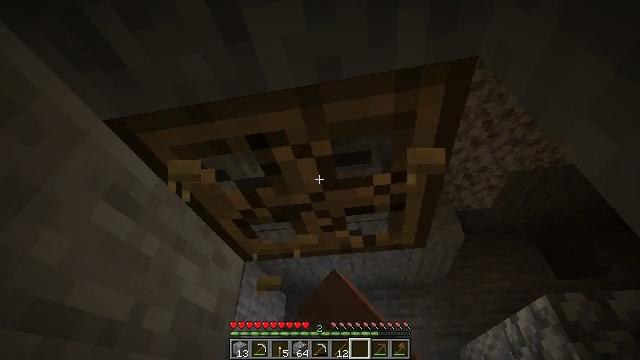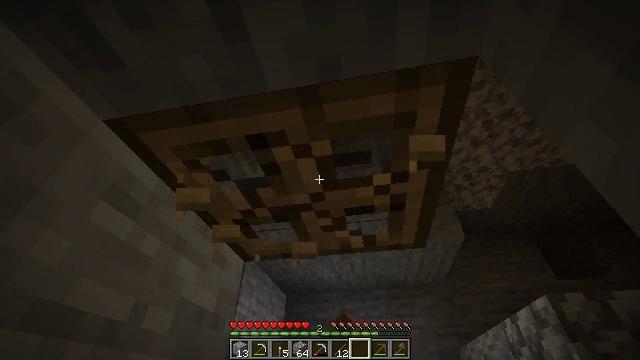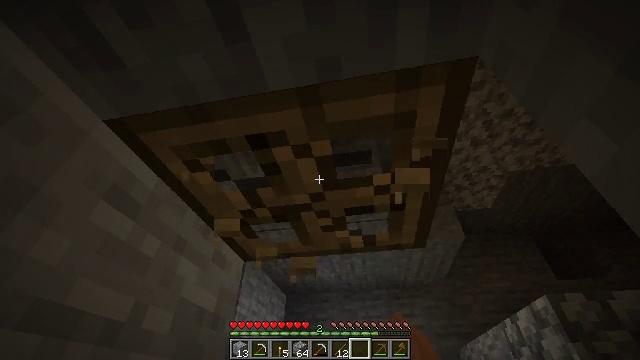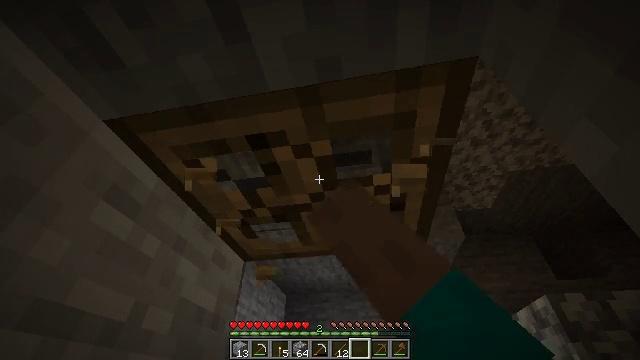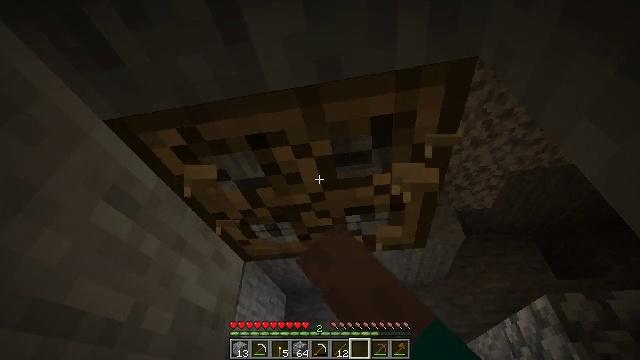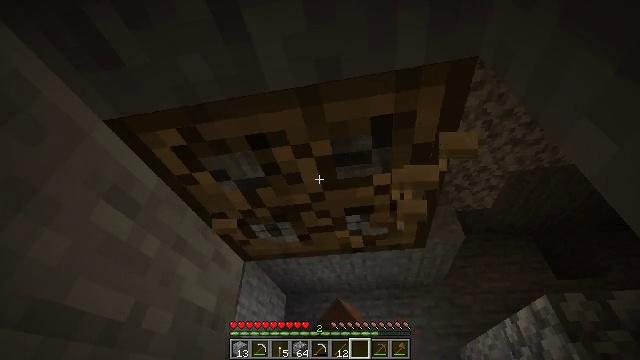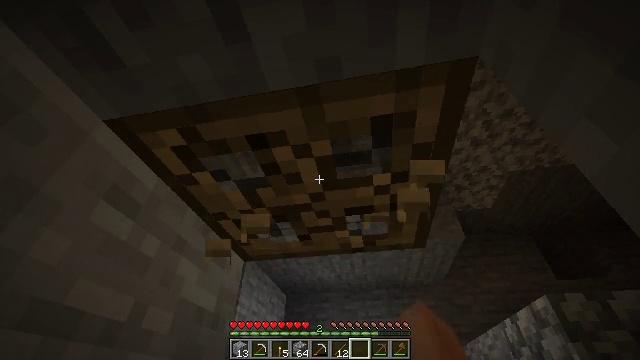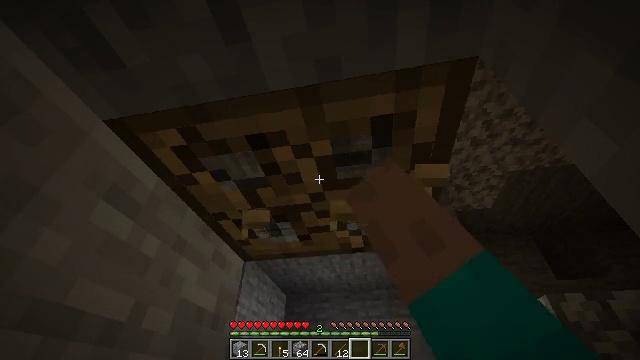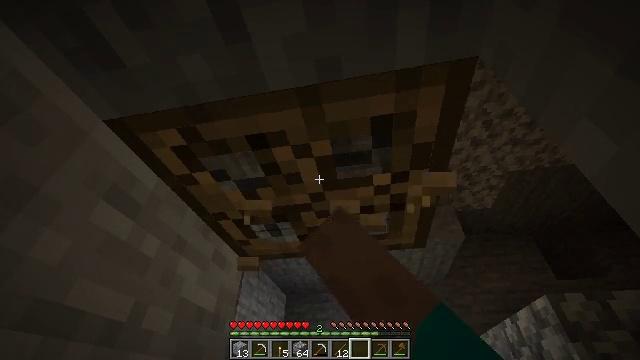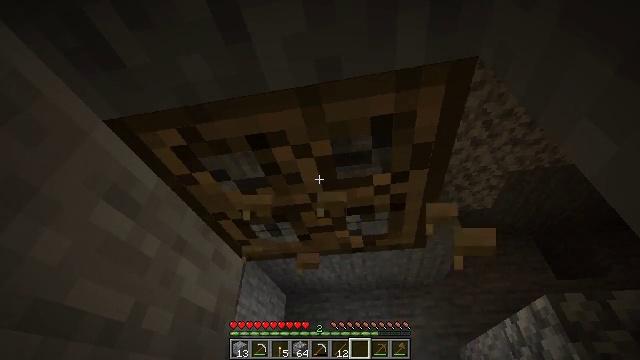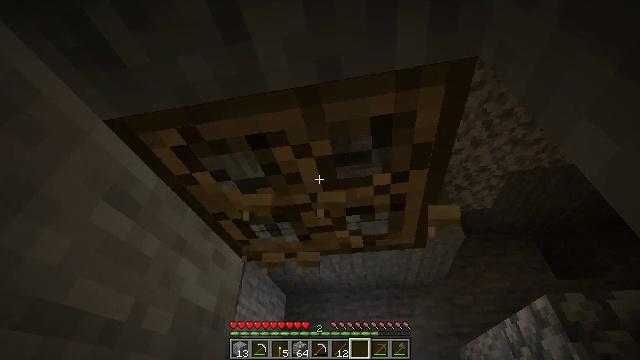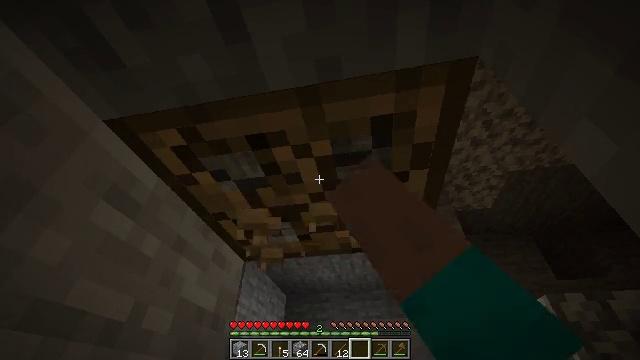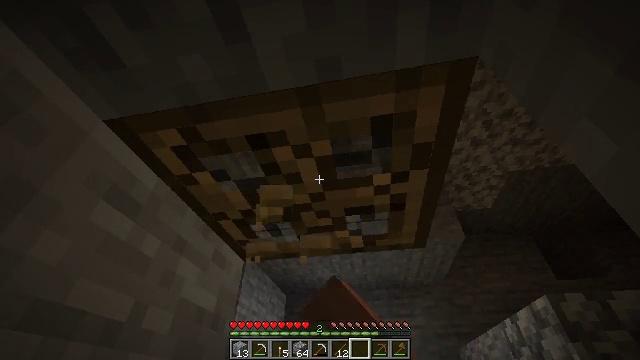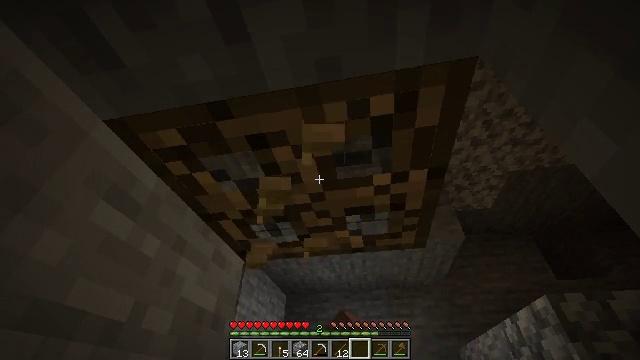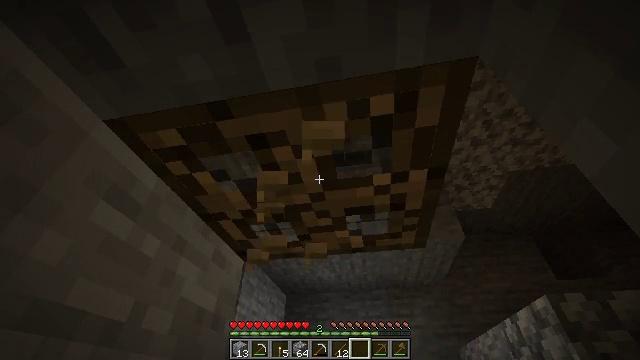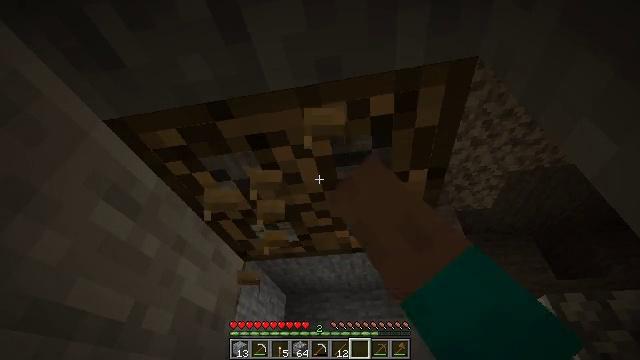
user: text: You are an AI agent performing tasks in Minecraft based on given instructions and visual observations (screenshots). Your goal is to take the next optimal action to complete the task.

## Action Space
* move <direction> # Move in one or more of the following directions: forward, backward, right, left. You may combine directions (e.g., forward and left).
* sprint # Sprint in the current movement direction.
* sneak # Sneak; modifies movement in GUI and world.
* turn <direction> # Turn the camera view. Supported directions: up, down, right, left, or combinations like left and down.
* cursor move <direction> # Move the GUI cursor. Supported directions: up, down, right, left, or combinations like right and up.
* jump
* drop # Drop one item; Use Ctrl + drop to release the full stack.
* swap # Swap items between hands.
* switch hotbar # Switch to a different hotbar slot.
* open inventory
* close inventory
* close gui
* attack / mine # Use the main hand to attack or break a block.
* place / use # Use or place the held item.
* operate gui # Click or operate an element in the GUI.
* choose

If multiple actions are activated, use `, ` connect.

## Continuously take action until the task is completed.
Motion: motion action
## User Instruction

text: Remove the oak trapdoor from its place.
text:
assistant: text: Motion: attack / mine
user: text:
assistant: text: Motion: attack / mine
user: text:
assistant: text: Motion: attack / mine
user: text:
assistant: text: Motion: attack / mine
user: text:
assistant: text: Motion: attack / mine
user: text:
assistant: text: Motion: attack / mine
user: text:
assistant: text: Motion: attack / mine
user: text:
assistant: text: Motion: attack / mine
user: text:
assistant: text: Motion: attack / mine
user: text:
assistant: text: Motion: attack / mine
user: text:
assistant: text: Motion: attack / mine
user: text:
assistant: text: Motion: attack / mine
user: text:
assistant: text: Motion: attack / mine
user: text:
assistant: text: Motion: attack / mine
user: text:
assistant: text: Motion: attack / mine
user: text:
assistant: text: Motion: attack / mine
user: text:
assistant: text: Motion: attack / mine
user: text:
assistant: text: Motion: attack / mine
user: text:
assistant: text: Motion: attack / mine
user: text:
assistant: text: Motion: attack / mine
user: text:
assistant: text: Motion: attack / mine
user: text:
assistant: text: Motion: attack / mine
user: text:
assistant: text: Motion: attack / mine
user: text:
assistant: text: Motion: attack / mine
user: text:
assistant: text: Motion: attack / mine
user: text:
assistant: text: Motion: attack / mine
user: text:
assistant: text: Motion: attack / mine